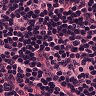
Metastatic tissue present: no